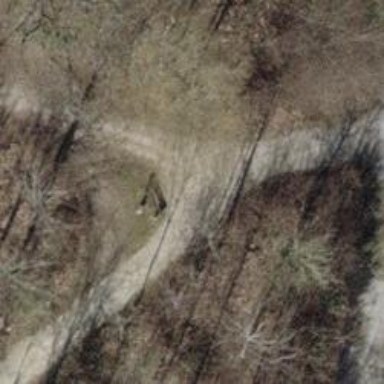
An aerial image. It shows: Bench for seating.